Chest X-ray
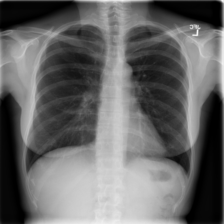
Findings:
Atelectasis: negative
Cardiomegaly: negative
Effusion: negative
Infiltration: negative
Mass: negative
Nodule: negative
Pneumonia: negative
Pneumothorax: negative
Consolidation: negative
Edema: negative
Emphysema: negative
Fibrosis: negative
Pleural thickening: negative
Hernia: negative